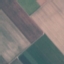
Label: AnnualCrop